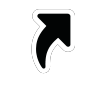
Cursor type: alias
OS/theme: macos
Variant: default